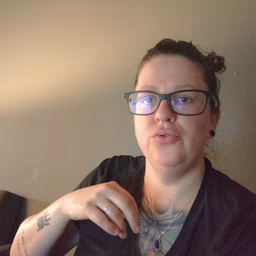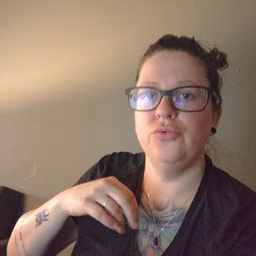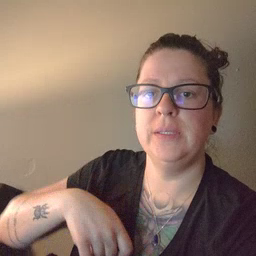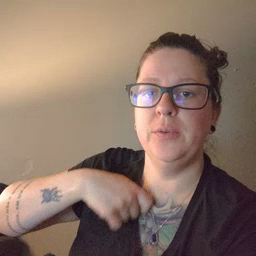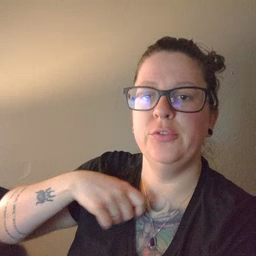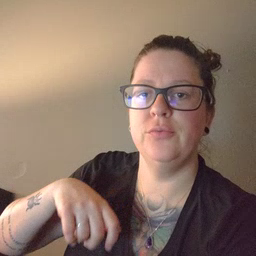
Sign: zipper